Question: I am currently trying to write a very simple webserver using Node.js and connect, that basically just serves a single directory staticly.
'''
var server = connect.createServer();
server.use(connect.logger());
server.use(connect.static(DOCUMENT_ROOT));
server.listen(SERVER_PORT);
'''
This is basically working, I can connect to the server and its serving the index.html to me.
The problem occurs when I try to serve images (either in an html or by opening their url directly). They are served, but it seems not completely, yielding a result such as this:

I looked into the headers, but can't find any obvious flaws. The correct content-size is there, the only thing I find rather strange is that the content-type seems to be missing, but it seems the browser figured it out correctly. Interestingly, if I serve the image manually, it works. So using this code the image is served correctly:
'''
var server = connect.createServer();
server.use(connect.logger());
server.use(function(req, res, next) {
console.log(req.url);
if (req.url != "/testimage.png") {
next();
return;
}
var data = fs.readFileSync(DOCUMENT_ROOT + req.url);
res.writeHead(200, {'Content-Type': 'image/png'});
res.write(data);
res.end();
});
server.use(connect.static(DOCUMENT_ROOT));
server.listen(SERVER_PORT);
'''
Any ideas why serving the images with connect does not work? Since this is a rather small example I find it strange its not working... . Did I understand something wrong about connect?
## Update
I tracked it down a little further. It seems to be an issue with the streaming component of the send module - it never stops streaming the file but repeats it endlessly. I think this might be related to me running Nodelike so I opened an issue <URL>. If someone has an idea I'd still be glad
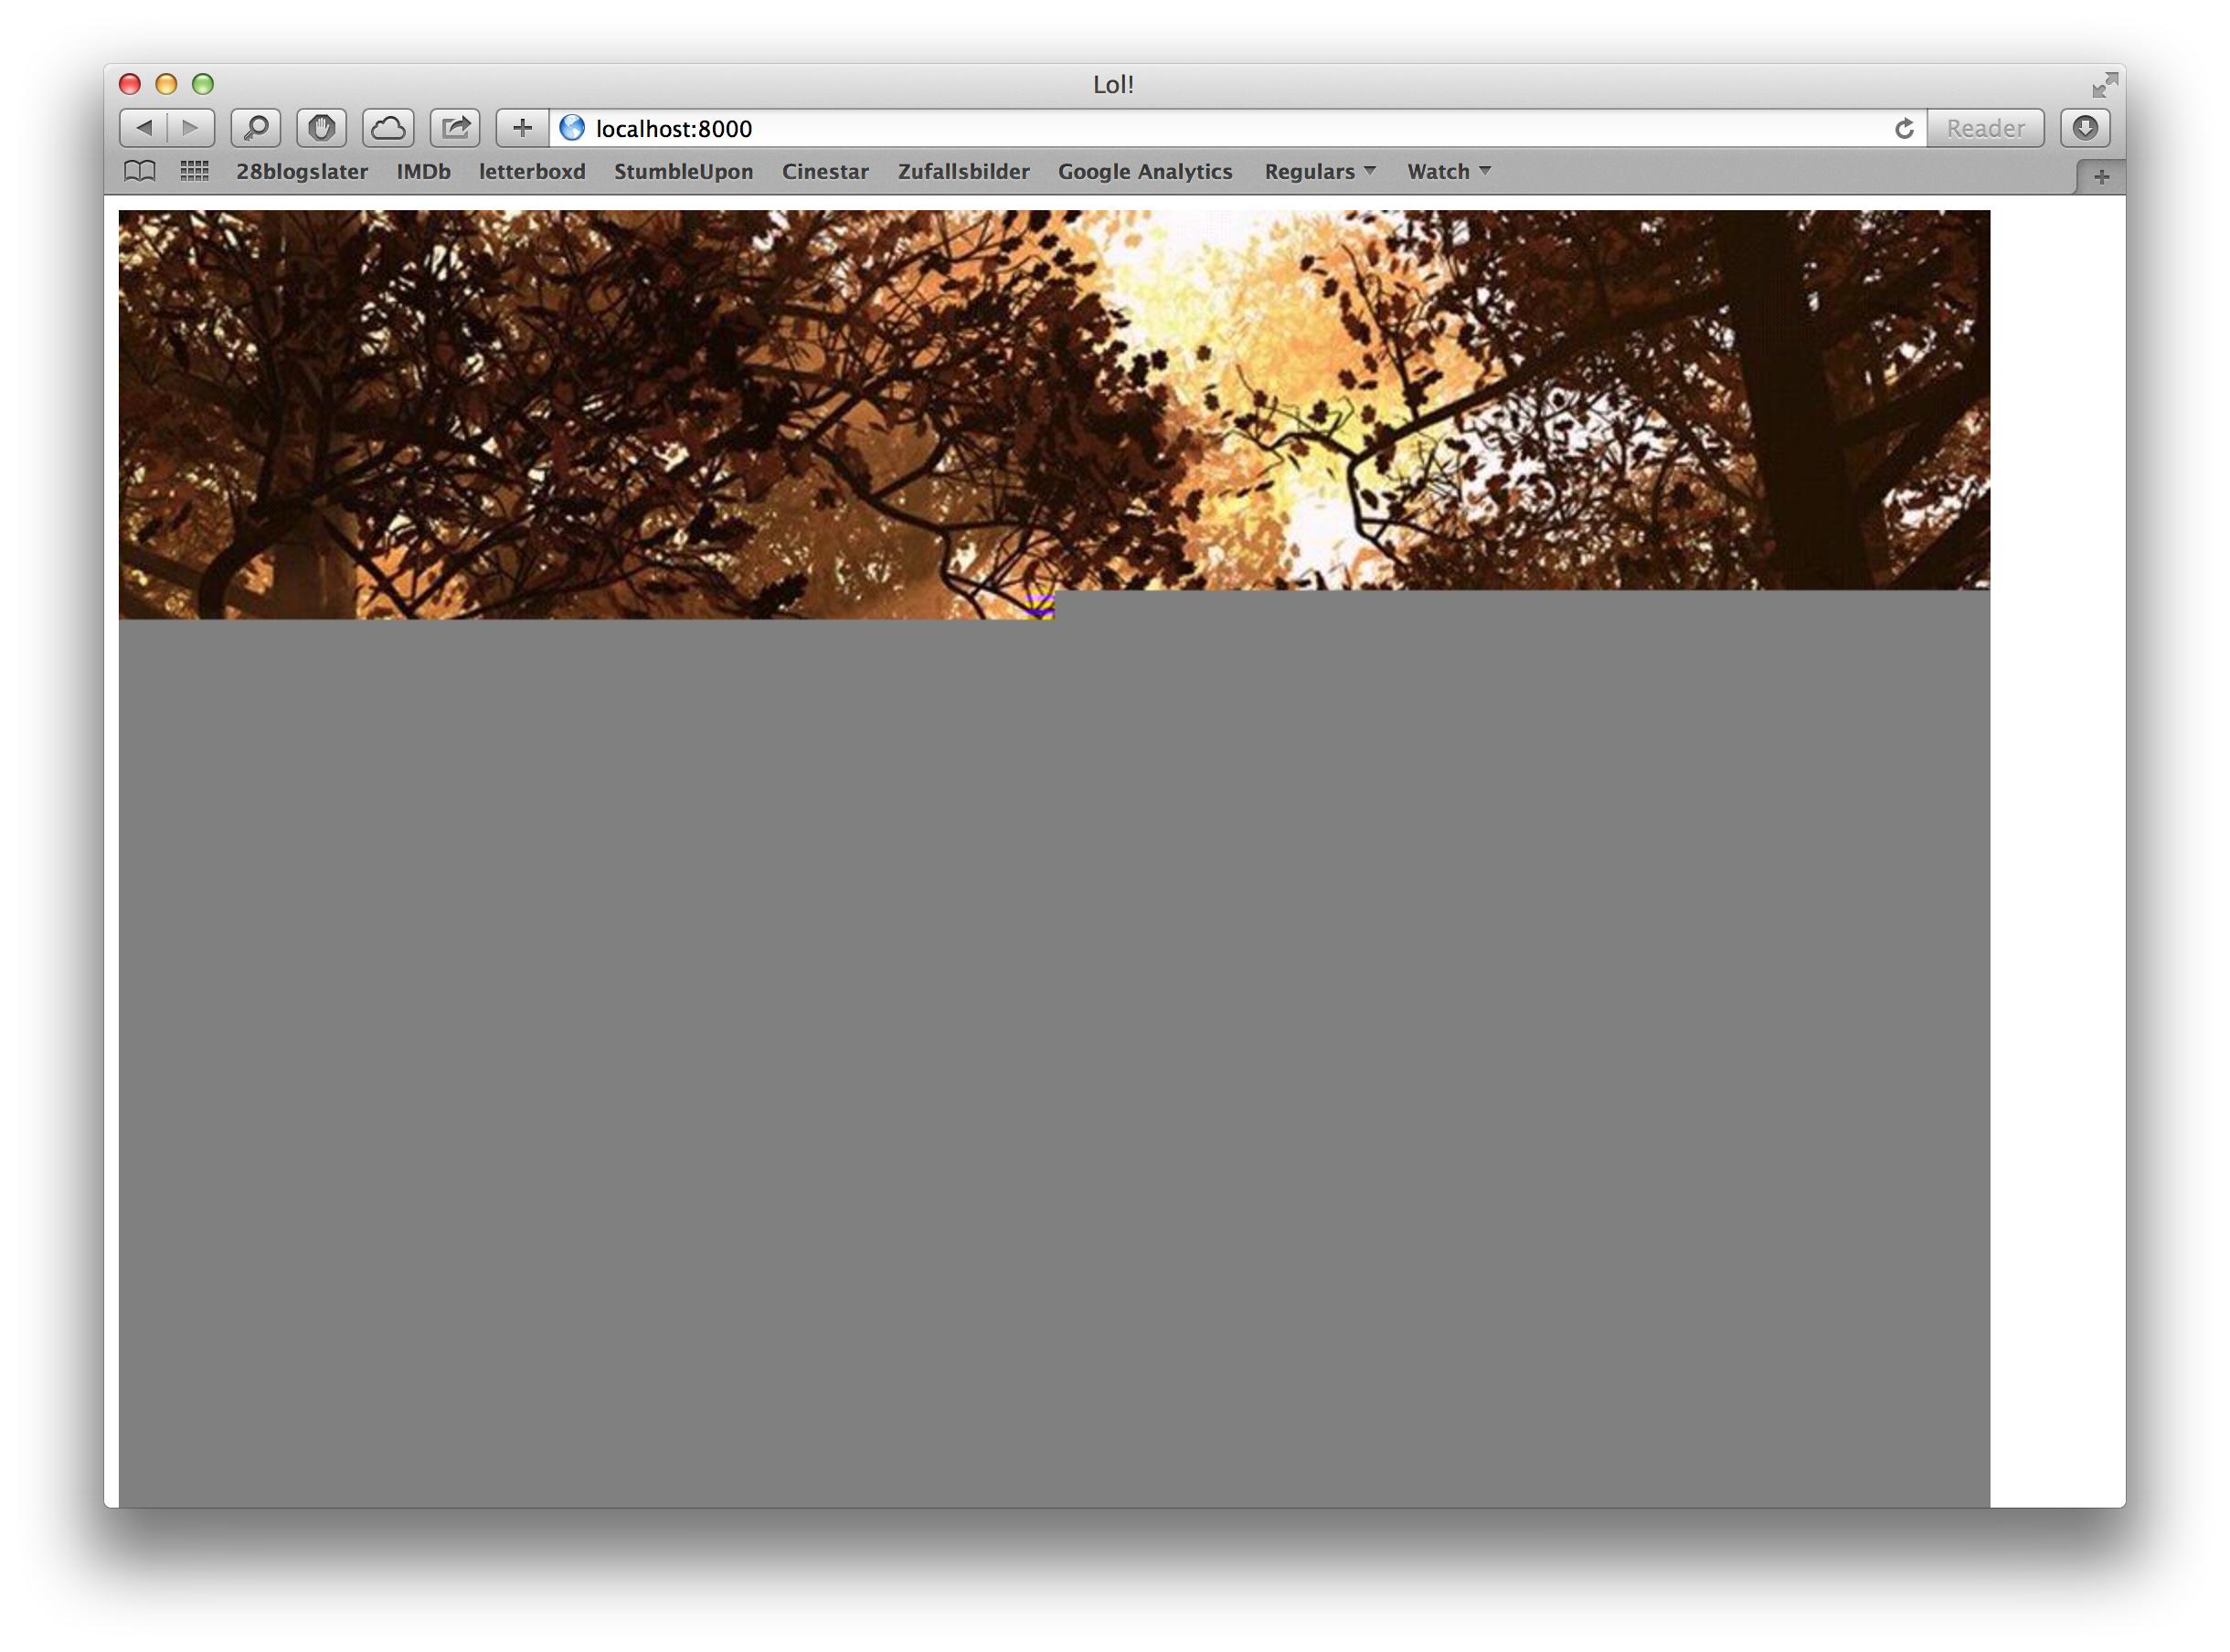
Answer: Just to solve this: It was a problem with Nodelike after all. It seems Nodelike has a problem or bug with streaming that causes this. Switching to a synchronized delivery of the files solved the issue.